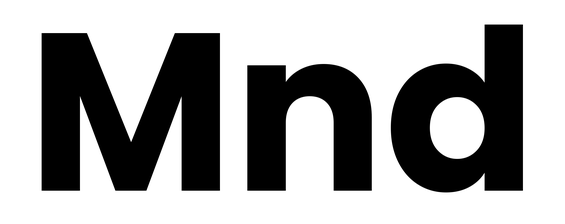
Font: Poppins-Bold